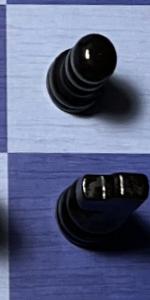
Label: Knight_Black